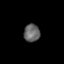
Tissue: lung
Cell type: T cells
Senescence score: 0.2173
Nuclear area (px): 280
Mean DAPI intensity: 100.811